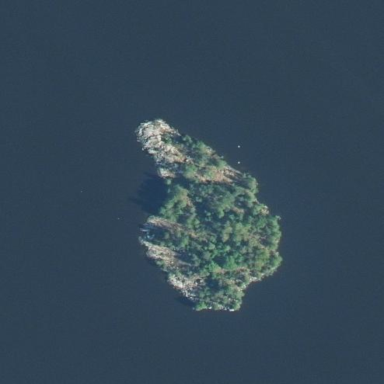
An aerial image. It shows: Islet.